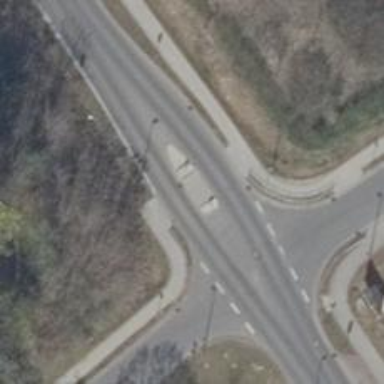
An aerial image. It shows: Uncontrolled crossing with central island on the road.